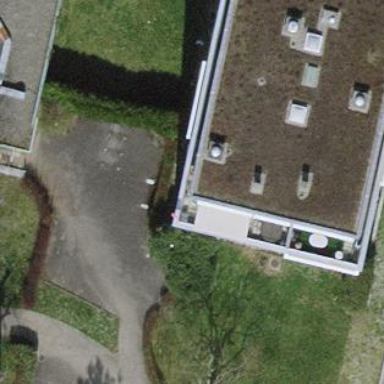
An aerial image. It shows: Building with apartments and flat roof.